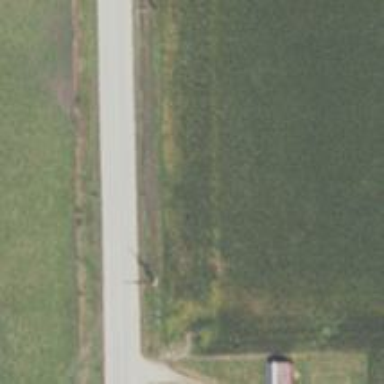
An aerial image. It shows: Secondary road.